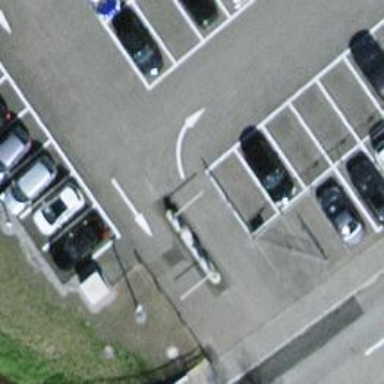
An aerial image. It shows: Lift gate barrier.